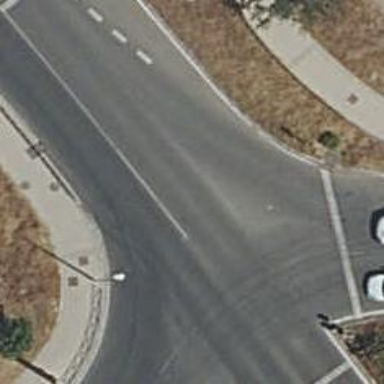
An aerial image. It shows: Road with traffic signals.